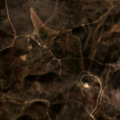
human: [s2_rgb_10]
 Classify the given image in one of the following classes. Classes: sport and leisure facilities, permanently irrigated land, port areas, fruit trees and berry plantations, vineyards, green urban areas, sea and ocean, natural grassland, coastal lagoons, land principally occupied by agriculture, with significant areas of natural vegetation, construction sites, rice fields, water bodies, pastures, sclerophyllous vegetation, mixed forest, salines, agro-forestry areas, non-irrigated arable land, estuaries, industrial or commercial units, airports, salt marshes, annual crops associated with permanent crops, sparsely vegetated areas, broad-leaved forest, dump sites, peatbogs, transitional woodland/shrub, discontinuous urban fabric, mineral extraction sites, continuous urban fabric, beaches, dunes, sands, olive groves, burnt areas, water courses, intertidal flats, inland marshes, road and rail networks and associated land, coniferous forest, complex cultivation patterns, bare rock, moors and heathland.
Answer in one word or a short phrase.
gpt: land principally occupied by agriculture, with significant areas of natural vegetation, broad-leaved forest, transitional woodland/shrub